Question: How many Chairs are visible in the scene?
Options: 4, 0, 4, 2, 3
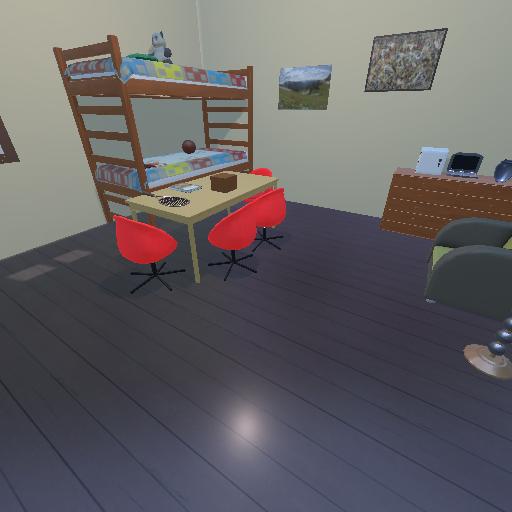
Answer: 4